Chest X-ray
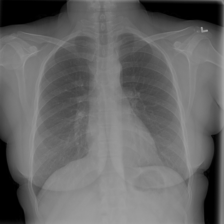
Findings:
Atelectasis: negative
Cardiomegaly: negative
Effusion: negative
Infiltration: negative
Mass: negative
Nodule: negative
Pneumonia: negative
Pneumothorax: negative
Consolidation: negative
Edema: negative
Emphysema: negative
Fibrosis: negative
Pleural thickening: negative
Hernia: negative